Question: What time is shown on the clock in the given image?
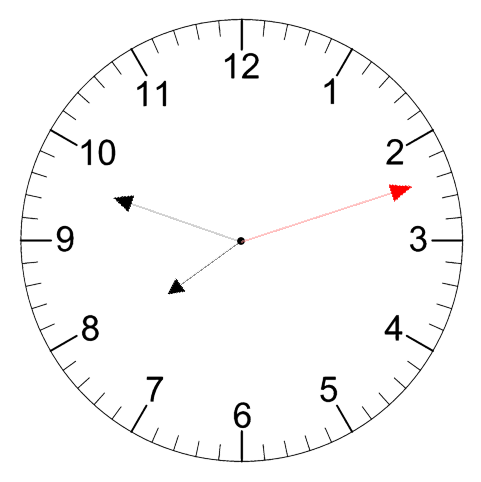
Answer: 07:48:12